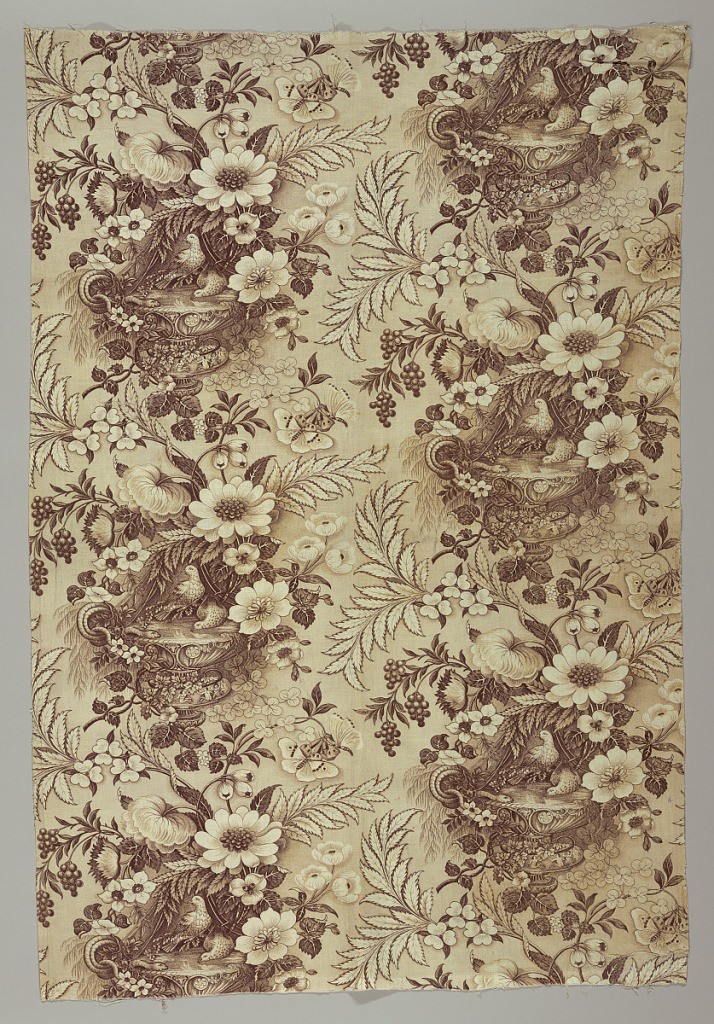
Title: Textile
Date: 1850–99
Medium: cotton Technique: printed by engraved roller
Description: White cotton, roller printed in shades of brown on greyish ground. Flower clusters around an urn of water on which perch two birds; snake coiled at side. Below urn minute naked figures appear. White cotton scallop fringe attached at bottom.